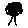
Label: tree